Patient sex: M
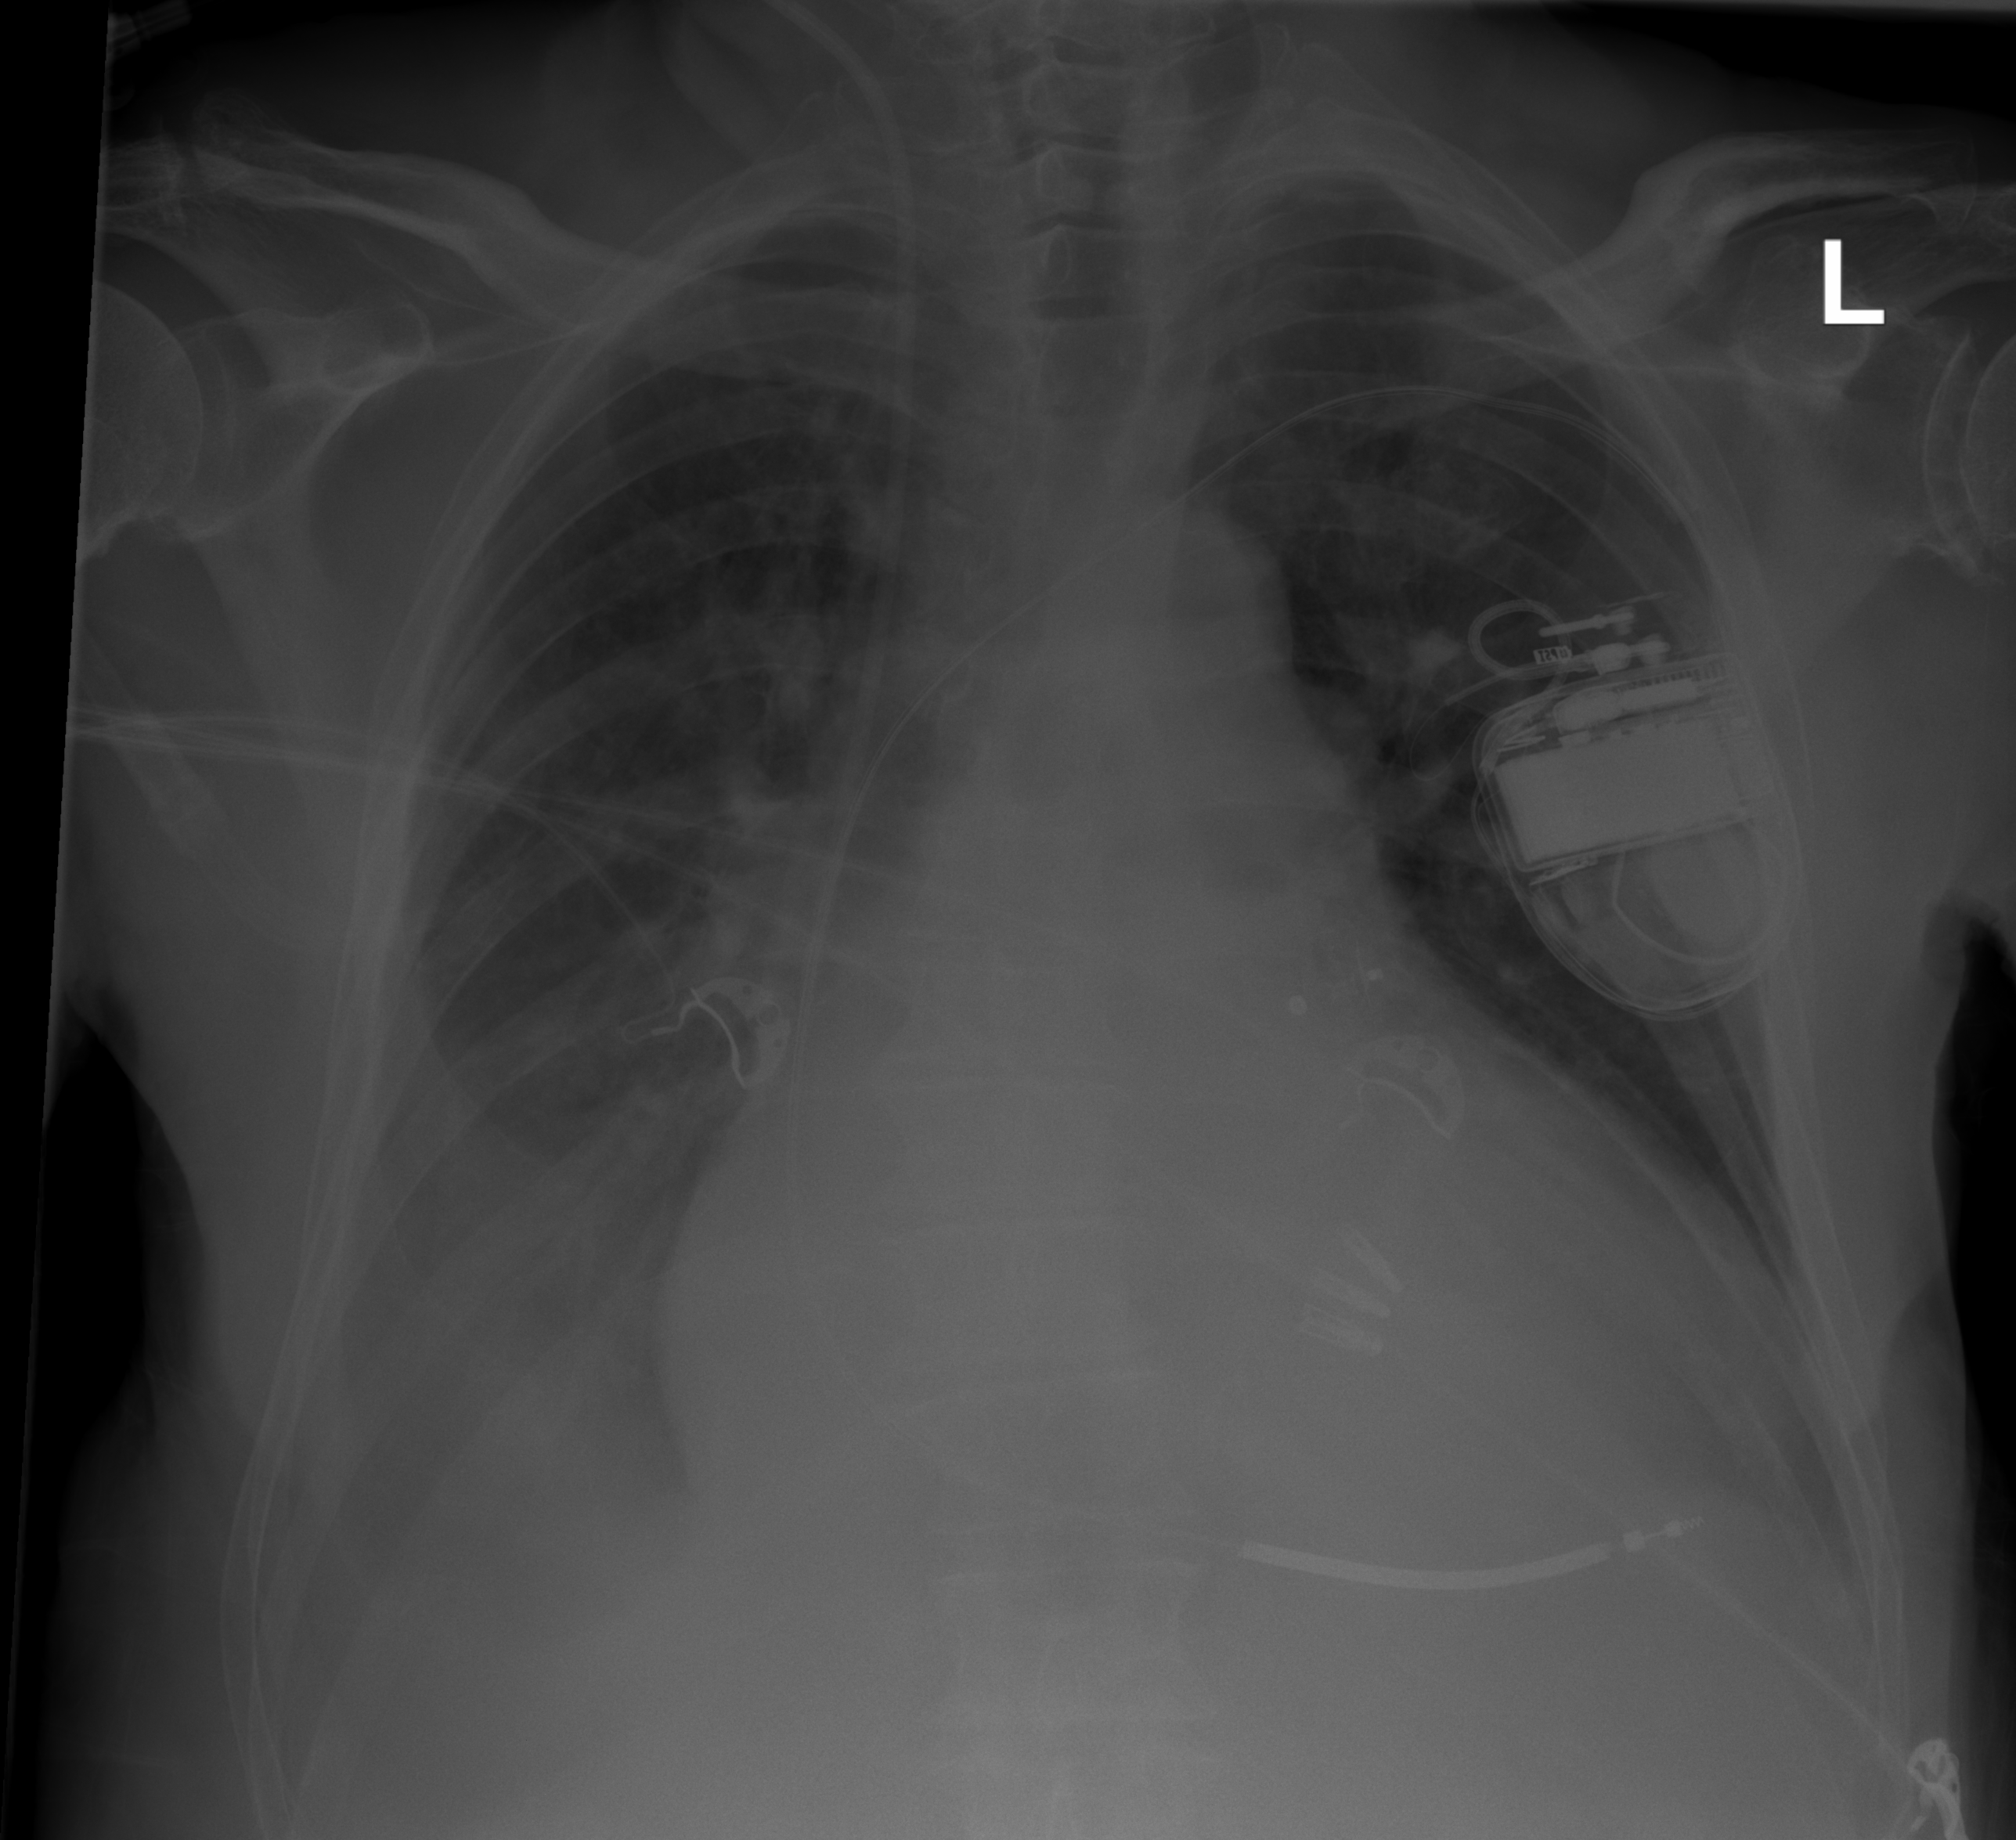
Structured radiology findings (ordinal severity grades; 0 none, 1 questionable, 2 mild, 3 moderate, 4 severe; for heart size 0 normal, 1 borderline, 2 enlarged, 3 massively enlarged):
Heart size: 2
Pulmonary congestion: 2
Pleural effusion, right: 2
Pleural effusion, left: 2
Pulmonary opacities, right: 1
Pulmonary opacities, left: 1
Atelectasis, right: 2
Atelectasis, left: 2